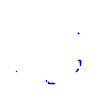
Particle: pion